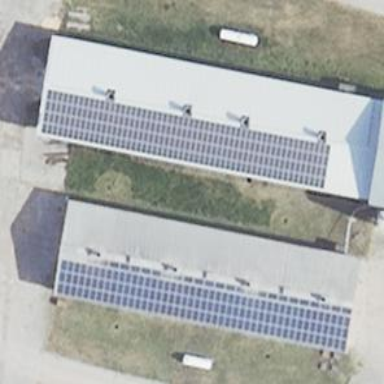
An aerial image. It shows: Solar photovoltaic panel generating electricity. It is small installation located on building.